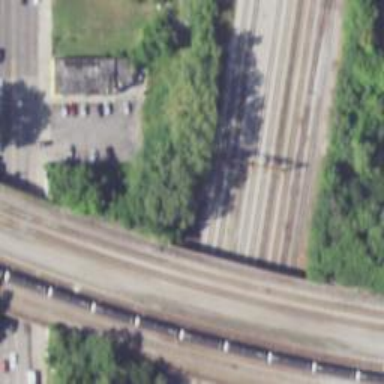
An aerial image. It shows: Railway with electrified contact lines running on embankment.